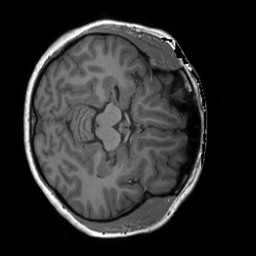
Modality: T1w
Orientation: axial
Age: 29
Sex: female
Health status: healthy
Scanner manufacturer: siemens
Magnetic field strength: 3 T
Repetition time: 1.9 s
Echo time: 0.00252 s